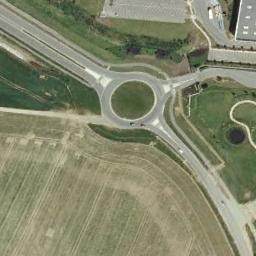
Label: roundabout